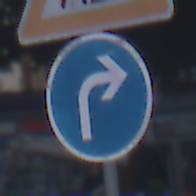
Verkehrszeichen: VorgeschriebeneFahrtrichtungRechts
Zusatzzeichen oben: Arbeitsstelle
Umgebung: Outdoor, Urban
Tageszeit: SunriseSunset
Wetter: PartlyCloudy
Licht: Natural
Jahreszeit: NotSpecified
Kontrast: LowContrast